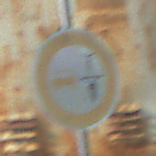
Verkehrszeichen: VerbotUeberholenEinspurigeFahrzeuge
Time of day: MorningAfternoon
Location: Outdoor (Suburban)
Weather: Clear
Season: NotSpecified
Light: Natural